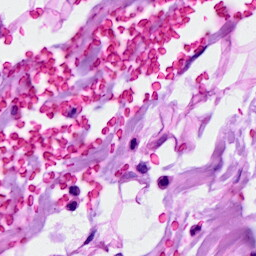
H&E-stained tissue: Breast